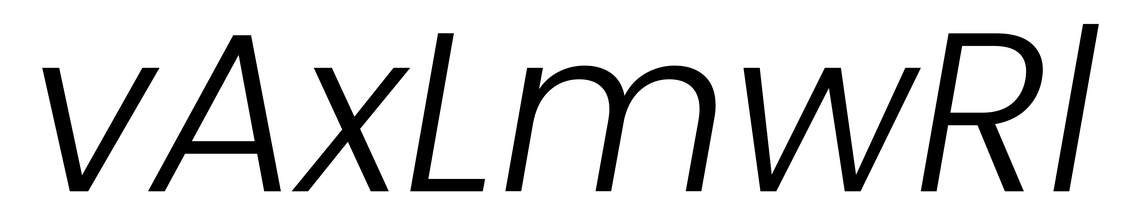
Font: Poppins-LightItalic